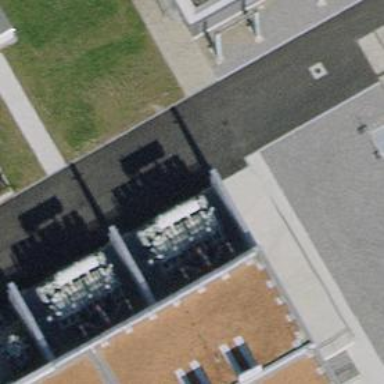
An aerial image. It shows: Outdoor transformer at the distribution level.